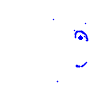
Particle: kaon